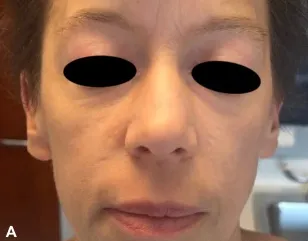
Resolution of. Facial.
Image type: medical_photograph (oral_photograph)